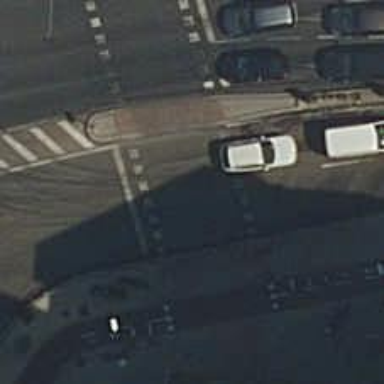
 there are traffic signals and zebra crossing."